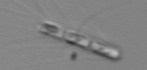
Label: Chaetoceros_subtilis